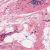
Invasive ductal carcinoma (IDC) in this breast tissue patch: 0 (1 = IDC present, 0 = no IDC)